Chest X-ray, PA view. Patient: 30 years old, sex F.
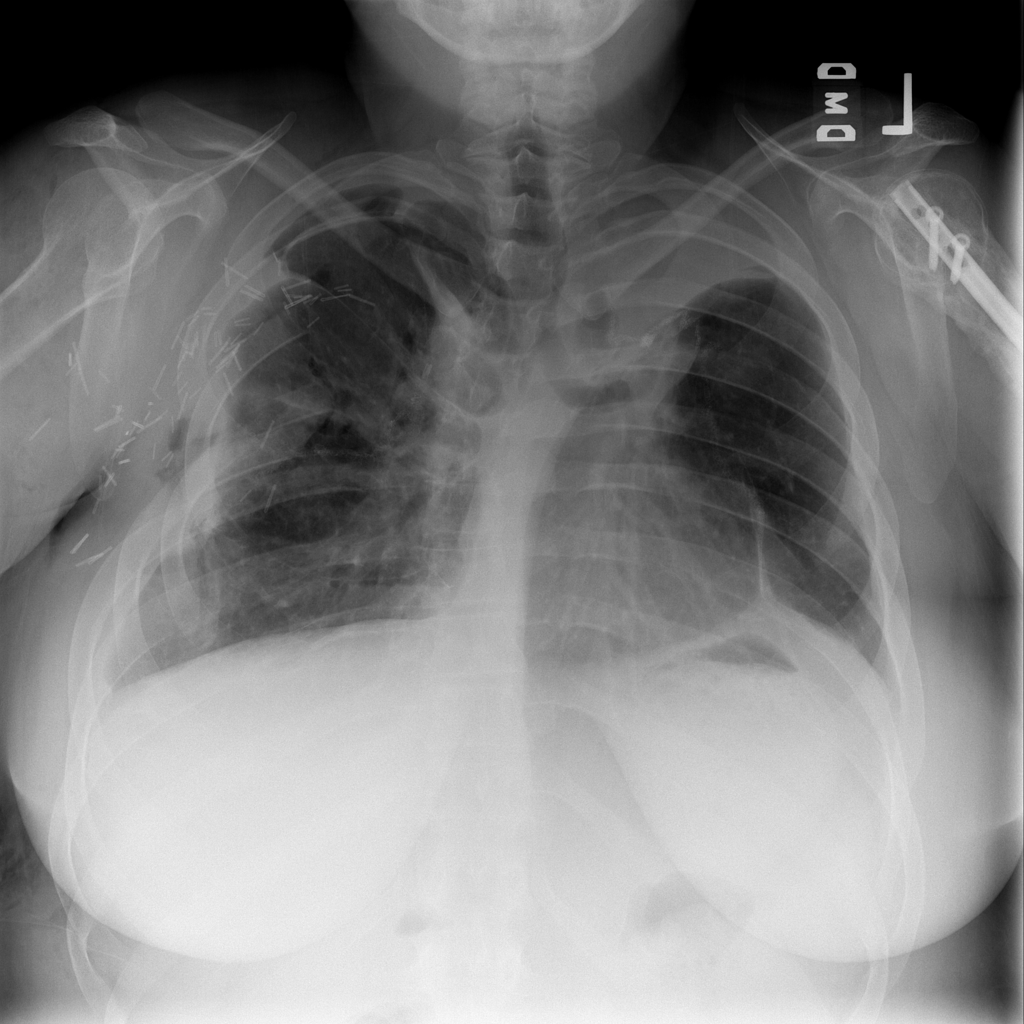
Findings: No Finding